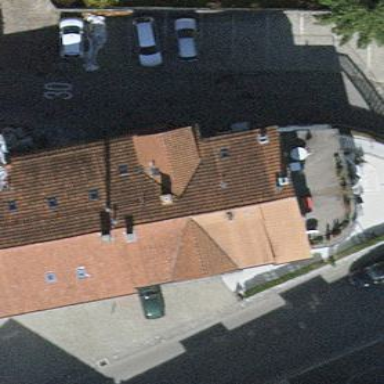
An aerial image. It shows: Building that houses restaurant.